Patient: sex F, age 75
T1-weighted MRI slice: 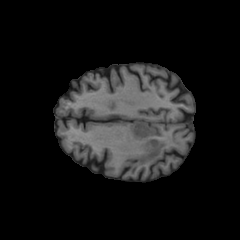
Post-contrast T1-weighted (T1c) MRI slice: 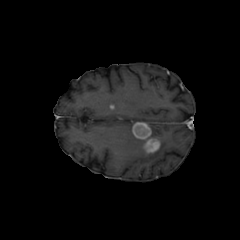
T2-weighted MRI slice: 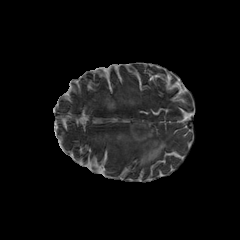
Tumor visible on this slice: yes
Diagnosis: Glioblastoma, IDH-wildtype
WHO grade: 4